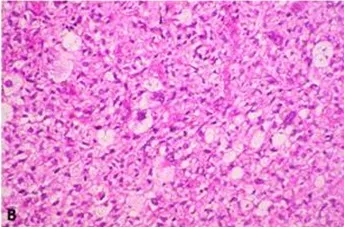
(B) Pleomorphic liposarcoma tumor deposit shows multivacuolated lipoblasts with indented pleomorphic nuclei (hematoxylin and eosin, x200).
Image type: pathology (h&e)